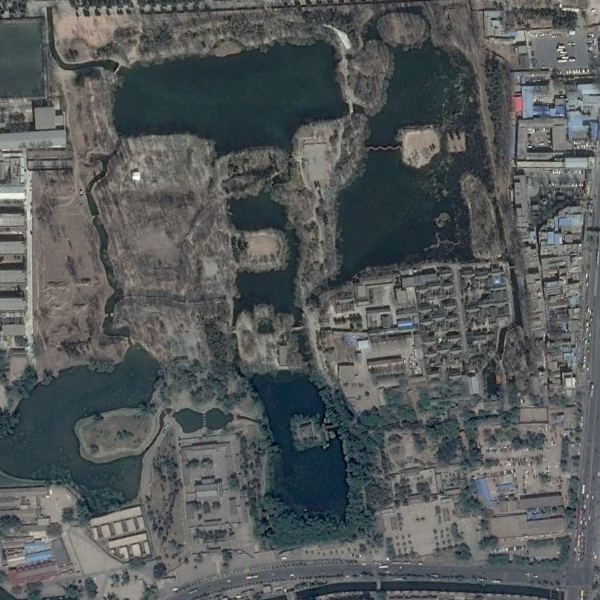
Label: Park